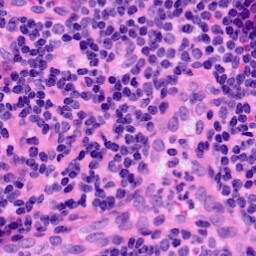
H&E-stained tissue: LymphNode